Question: How can i solve the problem of the values intersecting with the legend while maintaning the same position for the legend, or is it not possible?
Also how can i remove the value from above the bar
I have tried using
'''
mChart.setDrawValueAboveBar(false);
mChart.setDrawValuesForWholeStack(false);
'''
But they are no good

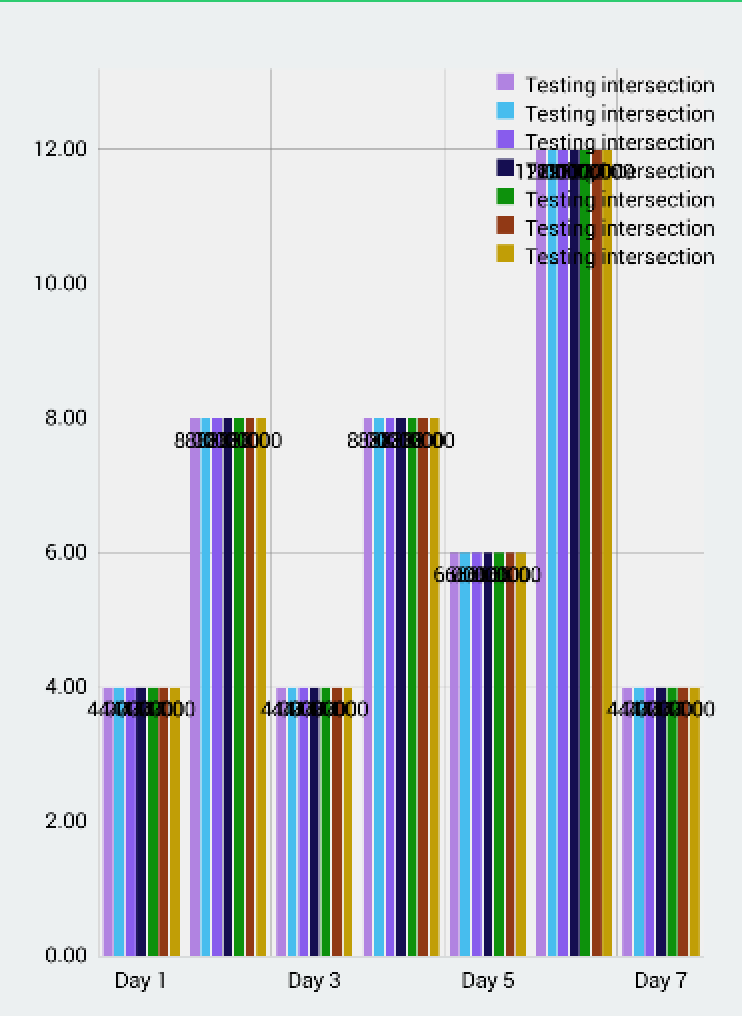
Answer: You can increase the space of the graph:
'''
YAxis leftAxis = chart.getAxisLeft();
leftAxis.setSpaceTop(40f); // e.g. 40% space
'''
What this does is setting the top spacing (in percent of the total axis-range) of the highest value in the chart in comparison to the highest value on the axis.
As for removing the y-values that are drawn by the bars: <URL>
Call 'setDrawValues(false)' on your 'BarData' or 'BarDataSet' object.